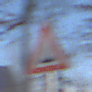
Verkehrszeichen: UnebeneFahrbahn
Umgebung: Outdoor, Special
Tageszeit: MorningAfternoon
Wetter: Clear
Licht: Natural
Jahreszeit: Winter
Kontrast: HighContrast